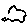
Label: cloud